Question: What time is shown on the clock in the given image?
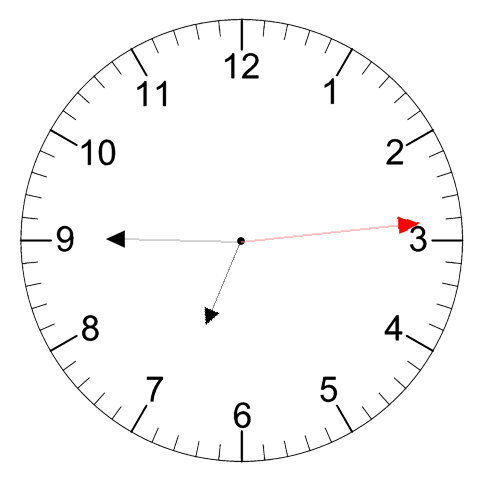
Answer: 06:45:14